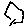
Label: hexagon